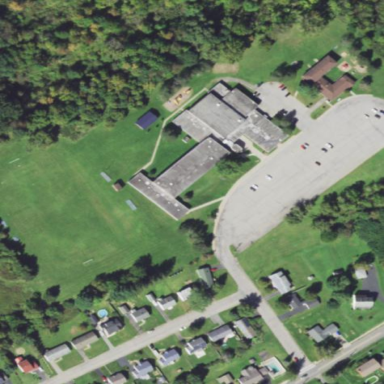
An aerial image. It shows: School.